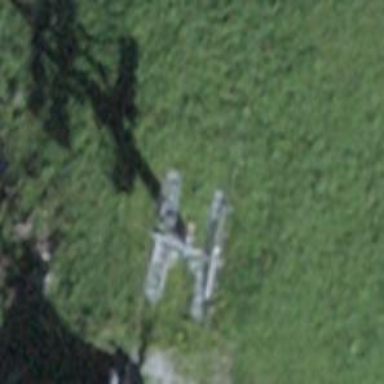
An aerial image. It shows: Pylon used for aerialway.